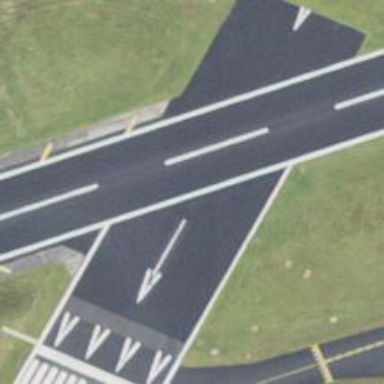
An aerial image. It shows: Asphalt runway at the airport.